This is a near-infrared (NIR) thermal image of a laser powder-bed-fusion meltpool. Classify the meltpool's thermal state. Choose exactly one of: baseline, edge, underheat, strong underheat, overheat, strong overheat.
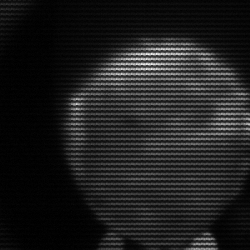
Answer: edge